Interaction volume radius: 5 \u00c5
Interaction volume height: 10 \u00c5
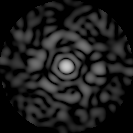
Disorder parameter: 0.8592